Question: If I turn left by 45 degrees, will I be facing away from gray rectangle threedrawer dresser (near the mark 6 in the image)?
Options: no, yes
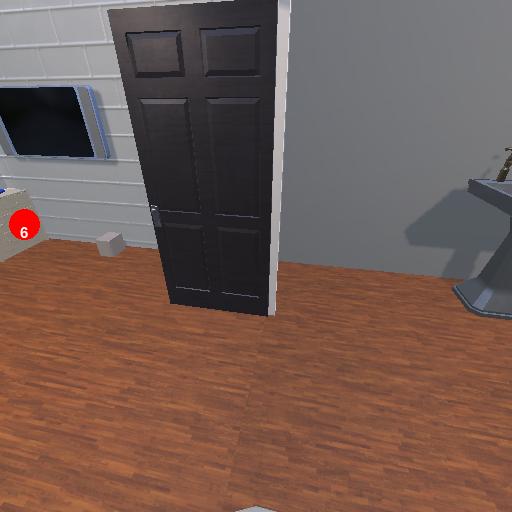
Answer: no